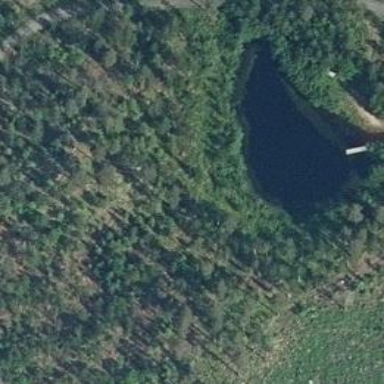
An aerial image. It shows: Reservoir.